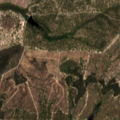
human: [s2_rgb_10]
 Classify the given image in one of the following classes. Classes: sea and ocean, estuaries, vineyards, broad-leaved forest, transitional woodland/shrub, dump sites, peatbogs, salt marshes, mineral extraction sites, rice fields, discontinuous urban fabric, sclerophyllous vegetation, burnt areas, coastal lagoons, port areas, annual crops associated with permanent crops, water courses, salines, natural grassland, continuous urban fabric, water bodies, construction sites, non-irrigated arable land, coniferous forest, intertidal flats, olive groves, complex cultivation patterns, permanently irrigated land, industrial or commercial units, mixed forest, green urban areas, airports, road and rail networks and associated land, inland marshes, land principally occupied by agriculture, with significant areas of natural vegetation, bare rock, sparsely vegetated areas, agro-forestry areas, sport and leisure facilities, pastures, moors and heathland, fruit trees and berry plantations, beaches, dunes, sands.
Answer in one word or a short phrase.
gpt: rice fields, broad-leaved forest, transitional woodland/shrub